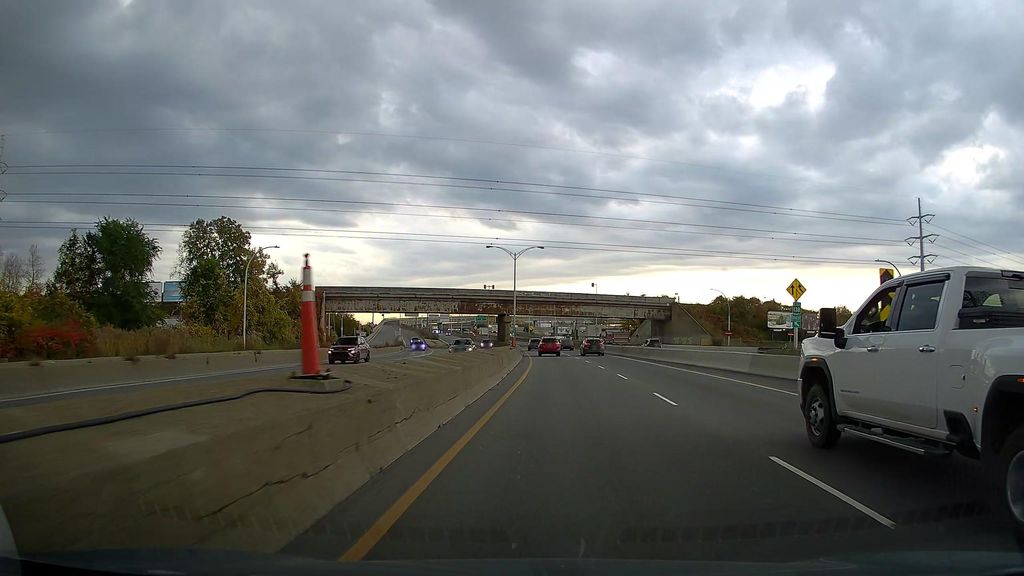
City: montreal